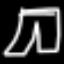
Label: pants